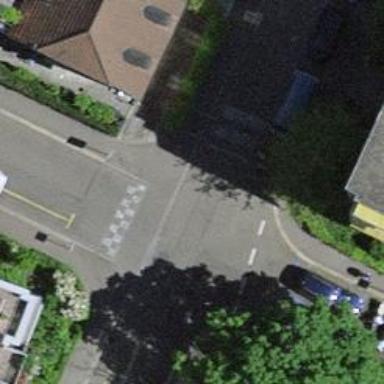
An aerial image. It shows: Asphalt living street with sidewalks on both sides and opposite cycleway.